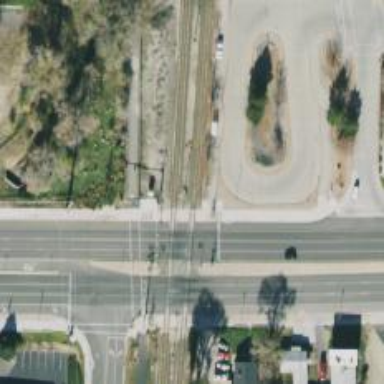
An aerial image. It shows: Controlled road crossing.